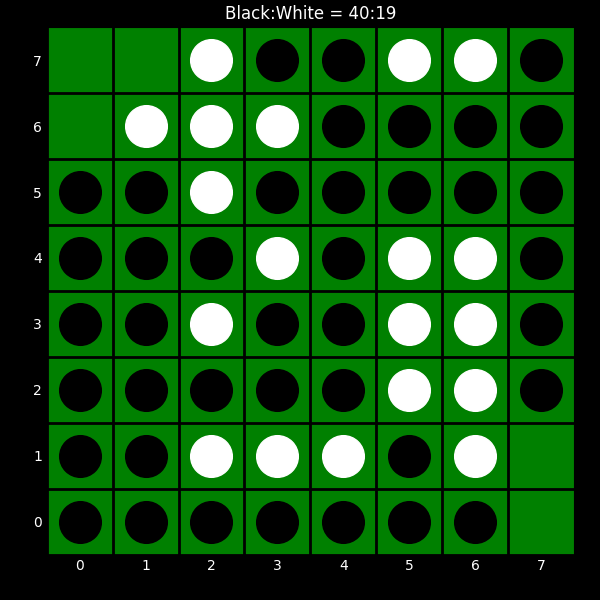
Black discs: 40
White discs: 19